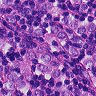
Metastatic tissue present: yes